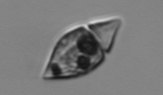
Label: Amphidinium